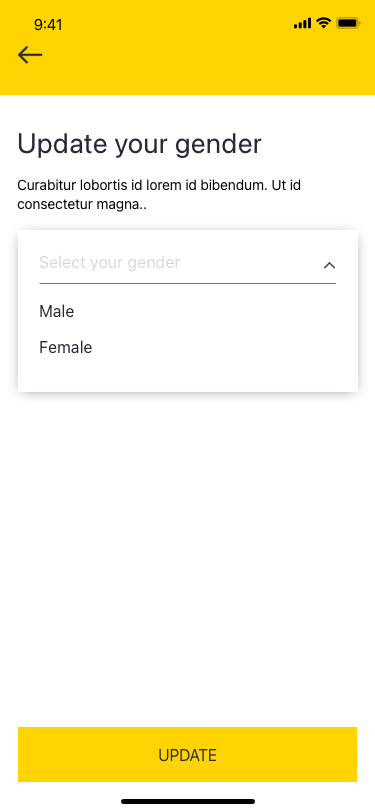
Text in this UI design:
Male
Female
Select your gender
Update your gender
Curabitur lobortis id lorem id bibendum. Ut id consectetur magna..